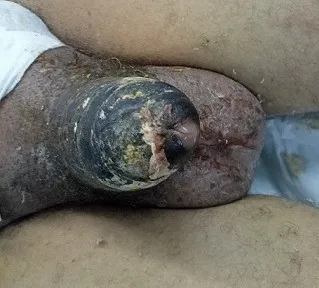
Total gangrene of the penis.
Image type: medical_photograph (skin_photograph)